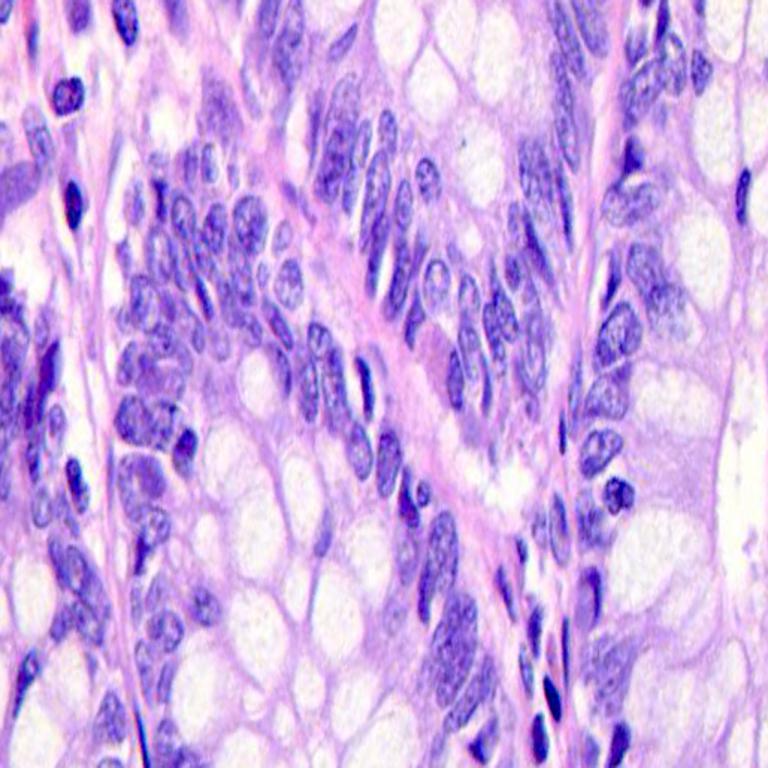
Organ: colon
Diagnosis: benign